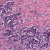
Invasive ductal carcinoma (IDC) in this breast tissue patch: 1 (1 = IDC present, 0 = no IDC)